Field crop: maize
Growth stage: 2
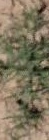
Species: salsola